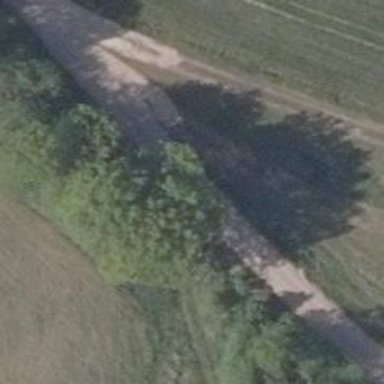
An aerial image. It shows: Track on the ground with grade3 tracktype.